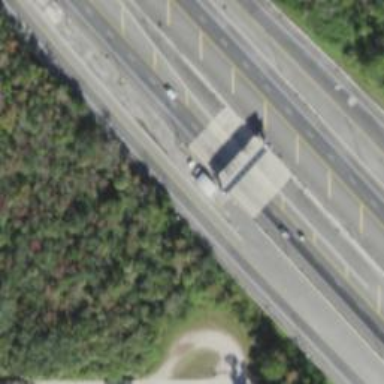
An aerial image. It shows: Toll gantry on the road.